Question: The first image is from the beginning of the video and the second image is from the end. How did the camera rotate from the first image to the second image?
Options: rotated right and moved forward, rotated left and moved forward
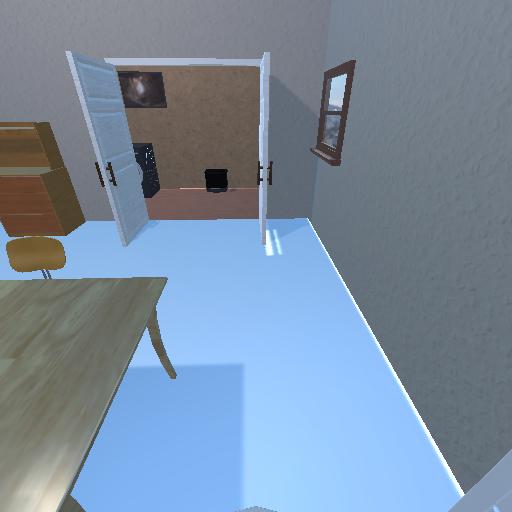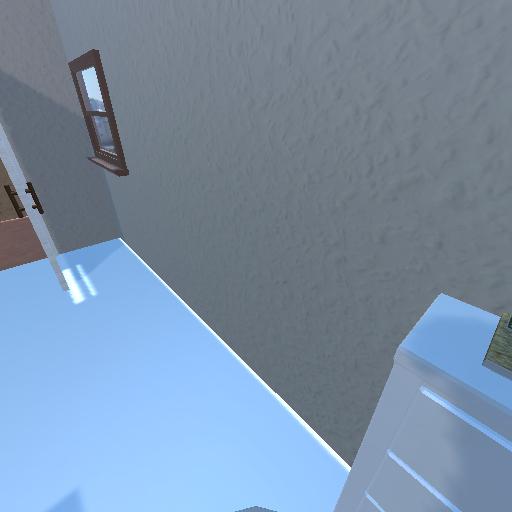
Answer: rotated right and moved forward